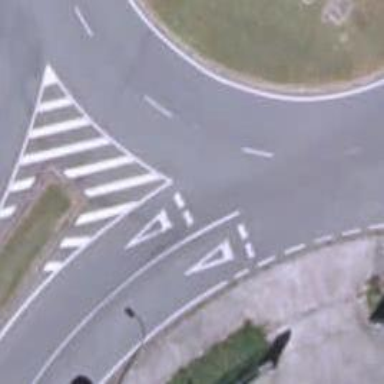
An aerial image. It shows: Road with "give way" sign.